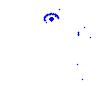
Particle: kaon